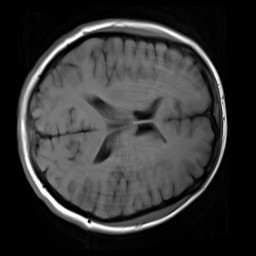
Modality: T1w
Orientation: axial
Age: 26
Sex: female
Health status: healthy
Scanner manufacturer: siemens
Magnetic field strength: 3 T
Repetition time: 4.1 s
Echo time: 0.0085 s